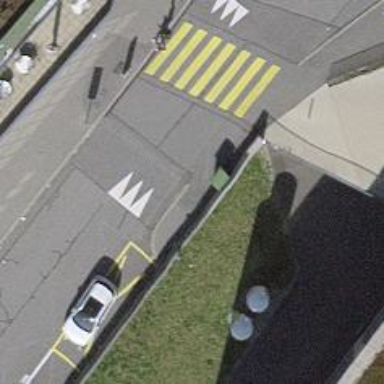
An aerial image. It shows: Stop position for public transport at railway stop.